Interaction volume radius: 5 \u00c5
Interaction volume height: 25 \u00c5
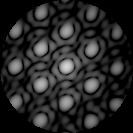
Disorder parameter: 0.159